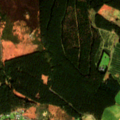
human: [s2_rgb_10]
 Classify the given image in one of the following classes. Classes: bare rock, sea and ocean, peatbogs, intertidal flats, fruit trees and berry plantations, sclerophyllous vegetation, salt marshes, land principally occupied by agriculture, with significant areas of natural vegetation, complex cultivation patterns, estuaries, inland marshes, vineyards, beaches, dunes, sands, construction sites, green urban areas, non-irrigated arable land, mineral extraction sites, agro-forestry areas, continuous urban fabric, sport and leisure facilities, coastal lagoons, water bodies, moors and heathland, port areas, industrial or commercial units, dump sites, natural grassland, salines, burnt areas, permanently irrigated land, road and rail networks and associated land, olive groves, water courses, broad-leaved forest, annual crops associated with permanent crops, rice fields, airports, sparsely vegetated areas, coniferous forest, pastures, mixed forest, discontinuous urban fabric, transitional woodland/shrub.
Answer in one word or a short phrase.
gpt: pastures, coniferous forest, moors and heathland